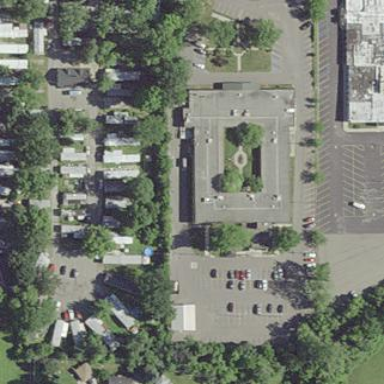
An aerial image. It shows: Nursing home.